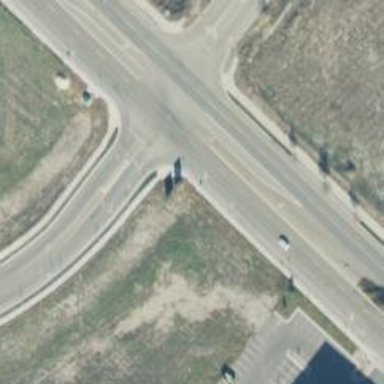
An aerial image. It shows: Uncontrolled crossing on footway.